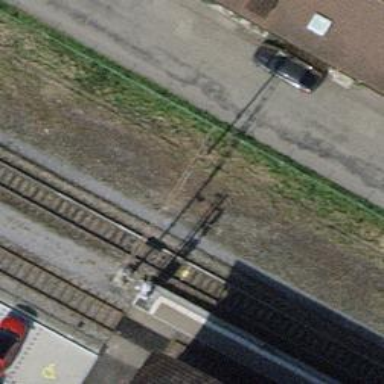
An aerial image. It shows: Railway signal.